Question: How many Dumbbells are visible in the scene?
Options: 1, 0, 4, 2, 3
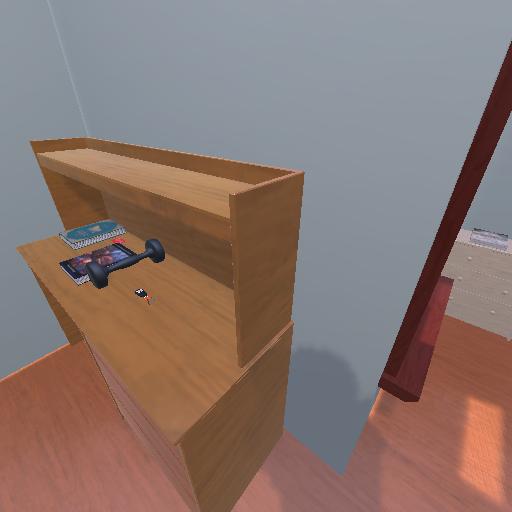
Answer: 1